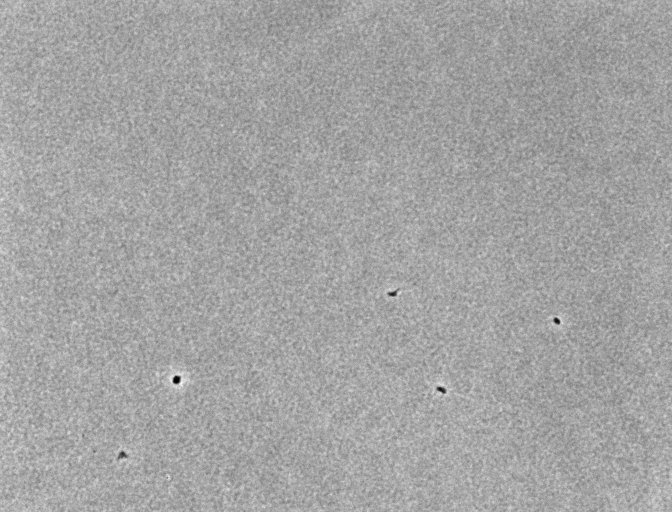
various_fewshot